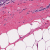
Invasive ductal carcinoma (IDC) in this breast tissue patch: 0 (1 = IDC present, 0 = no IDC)